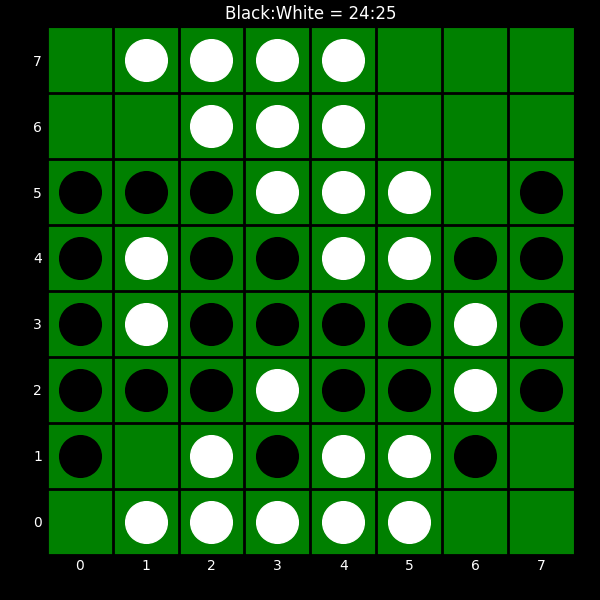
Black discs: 24
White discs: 25